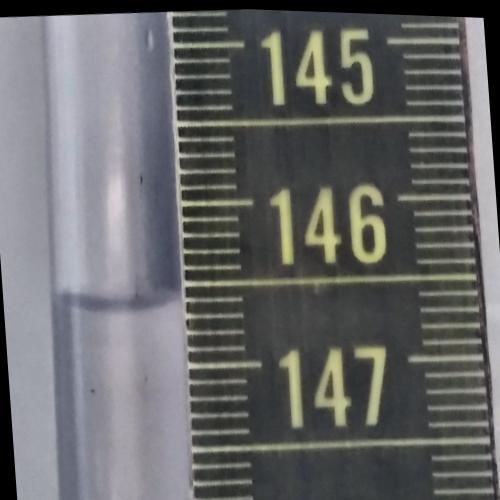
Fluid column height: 146.6 cm